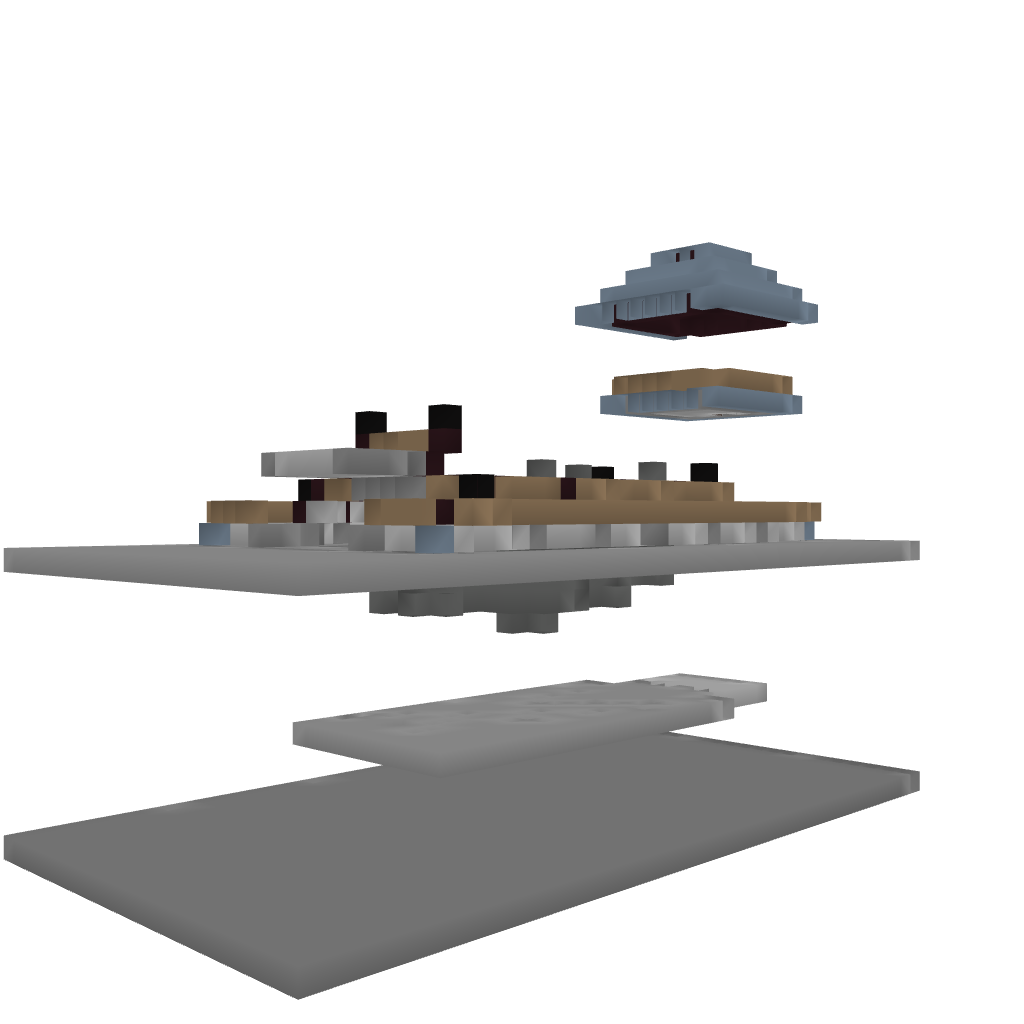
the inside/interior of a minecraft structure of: Raptor cage